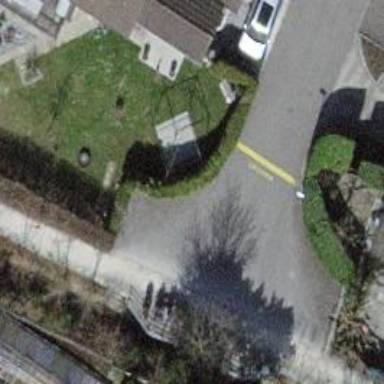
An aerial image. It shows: Turning circle on the road.